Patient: sex F, age 62
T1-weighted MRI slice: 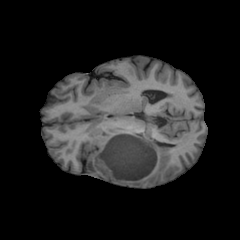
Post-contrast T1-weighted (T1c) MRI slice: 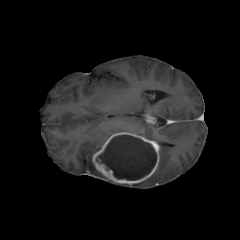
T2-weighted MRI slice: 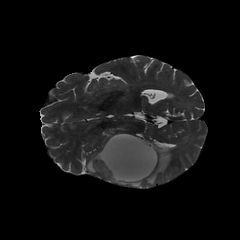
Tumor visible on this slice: yes
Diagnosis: Glioblastoma, IDH-wildtype
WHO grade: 4